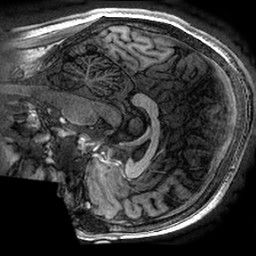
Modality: T1w
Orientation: sagittal
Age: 22
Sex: male
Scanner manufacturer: ge
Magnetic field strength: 3 T
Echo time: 0.002736 s